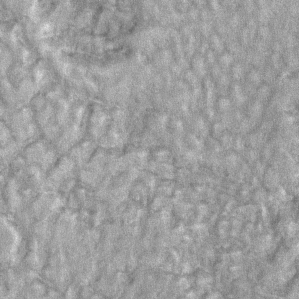
Label: frost